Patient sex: M
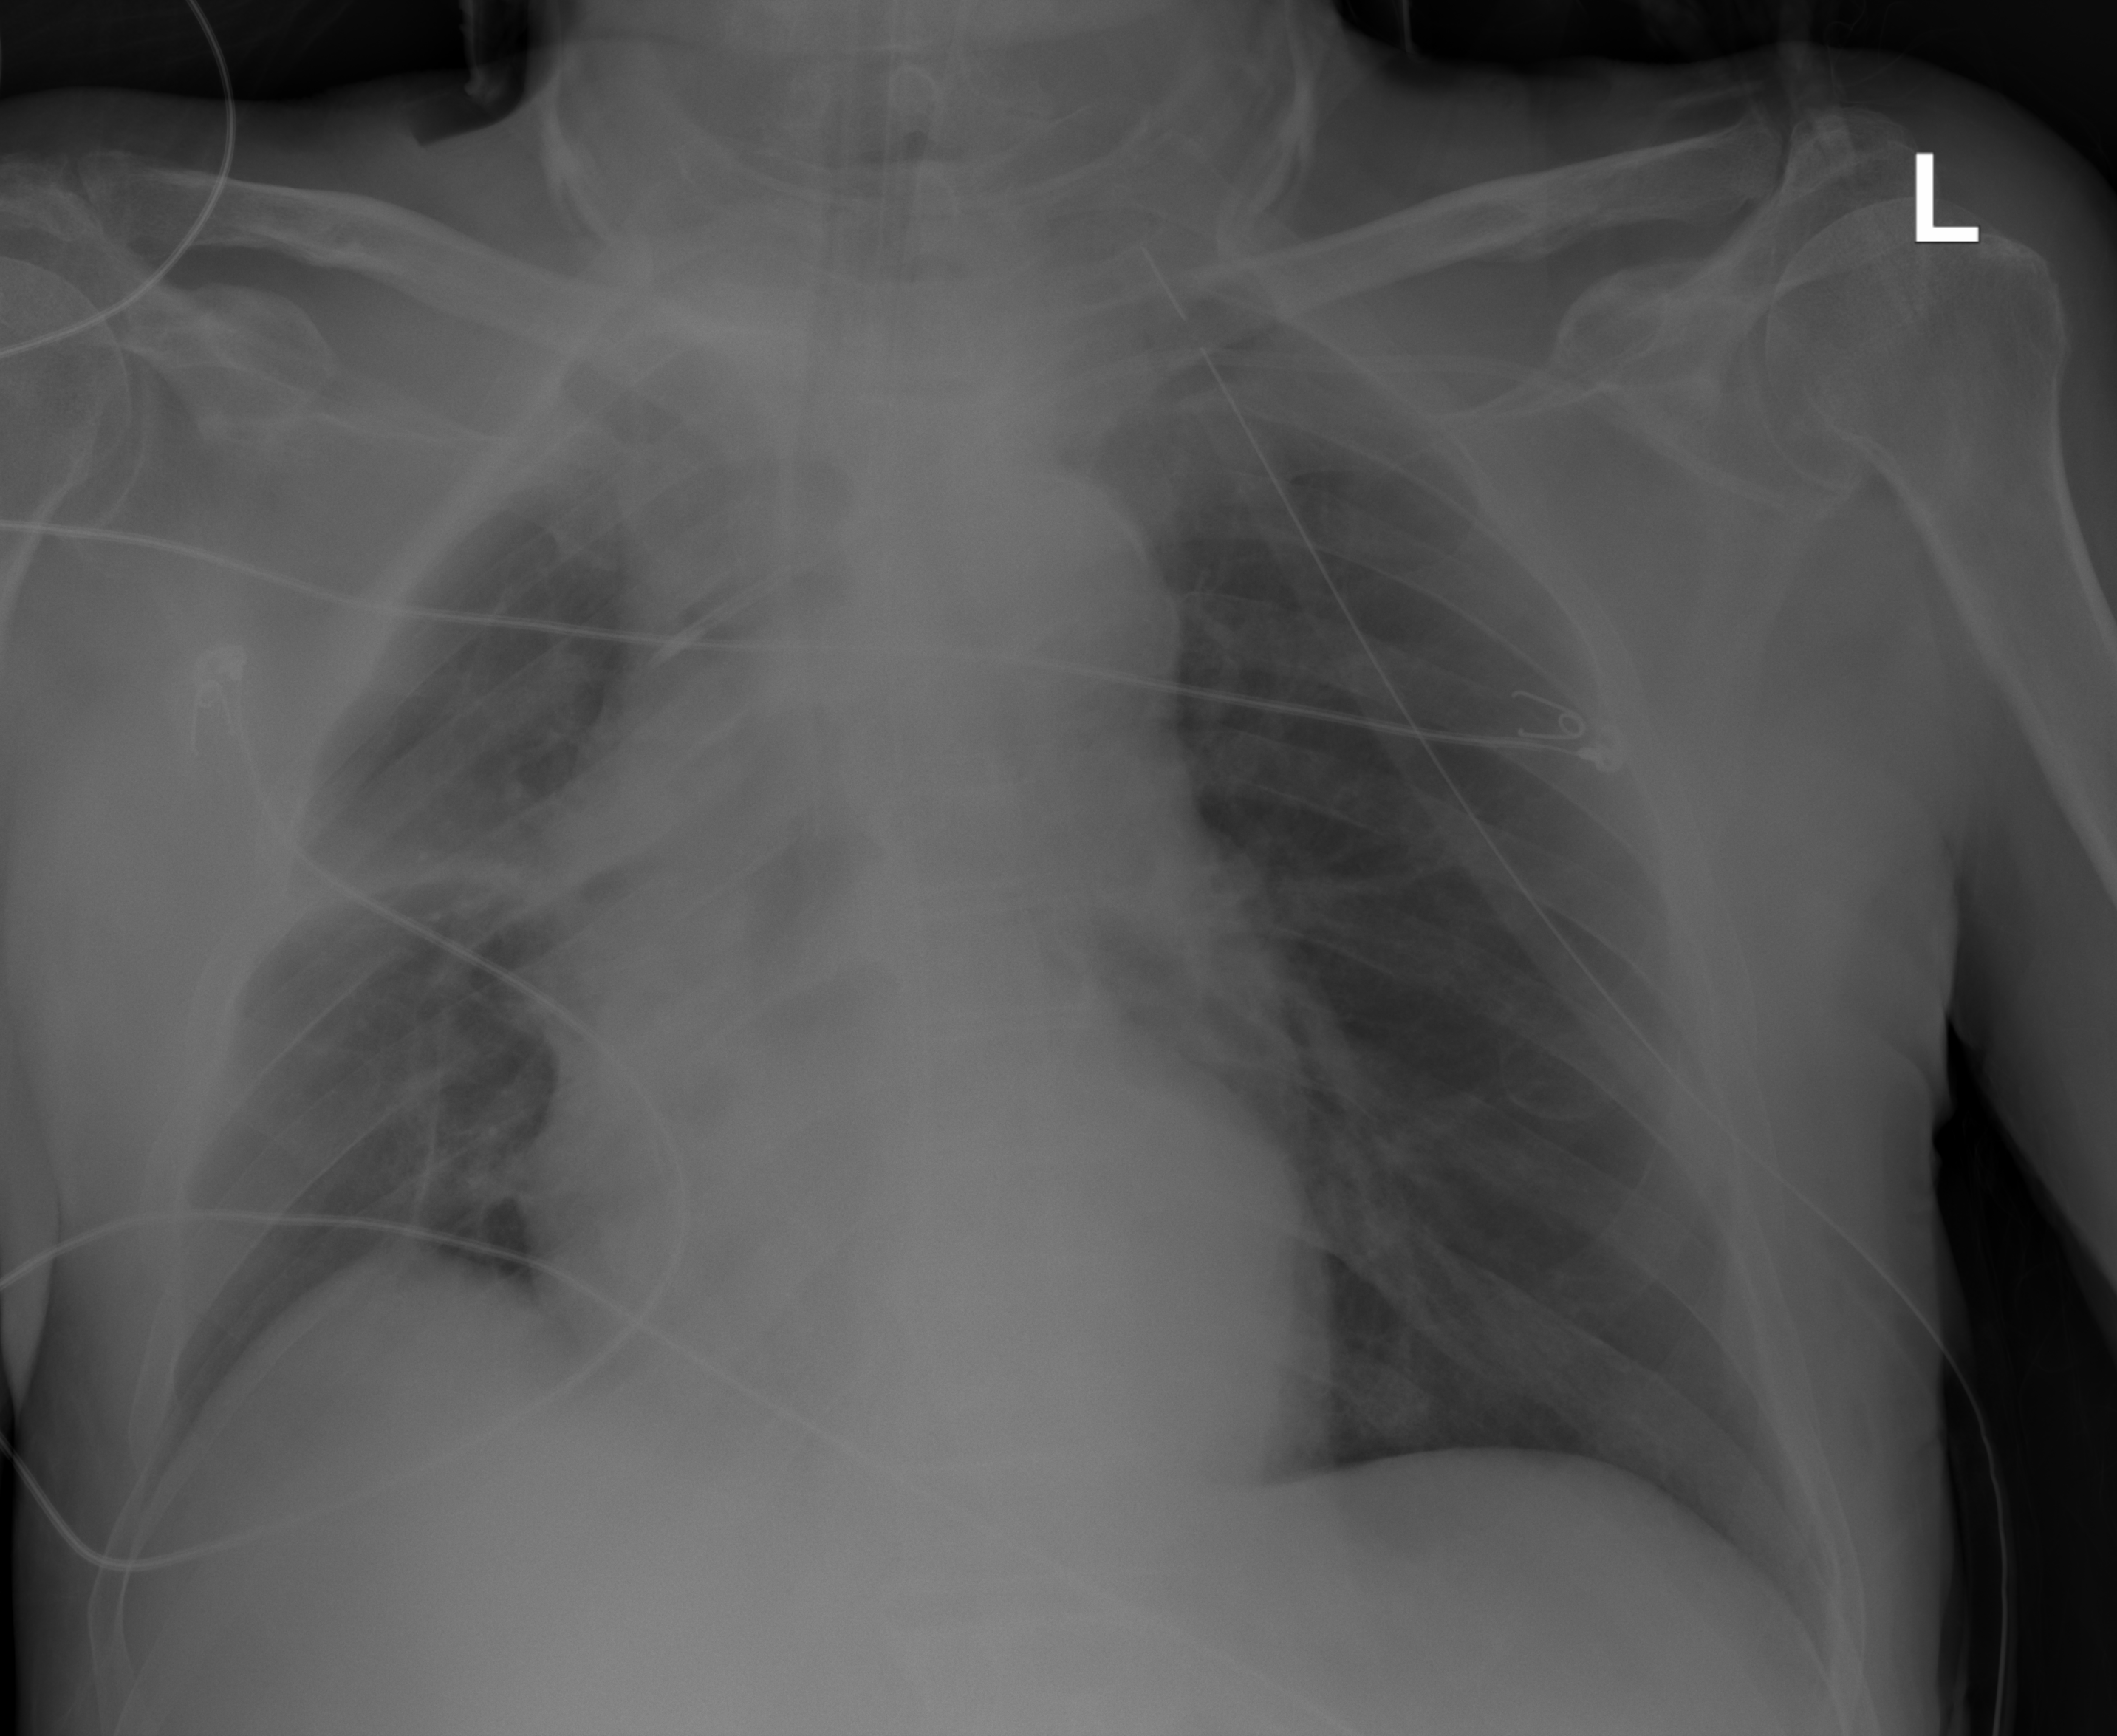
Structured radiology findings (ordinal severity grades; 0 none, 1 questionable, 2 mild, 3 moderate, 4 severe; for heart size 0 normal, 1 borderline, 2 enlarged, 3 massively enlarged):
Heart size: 1
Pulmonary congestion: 0
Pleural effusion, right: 0
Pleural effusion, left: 0
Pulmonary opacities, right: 0
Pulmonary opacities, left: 0
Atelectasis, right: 2
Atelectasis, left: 0